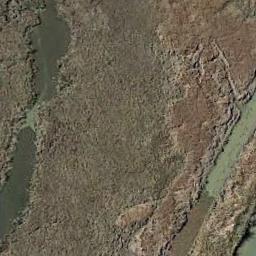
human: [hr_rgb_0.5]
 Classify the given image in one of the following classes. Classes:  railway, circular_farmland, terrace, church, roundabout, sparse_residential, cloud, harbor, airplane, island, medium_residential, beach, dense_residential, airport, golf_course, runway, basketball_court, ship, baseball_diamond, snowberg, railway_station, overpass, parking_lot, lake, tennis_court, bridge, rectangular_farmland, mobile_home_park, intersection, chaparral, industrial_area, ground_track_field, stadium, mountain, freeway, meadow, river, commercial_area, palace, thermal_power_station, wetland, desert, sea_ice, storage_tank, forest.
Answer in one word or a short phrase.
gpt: wetland